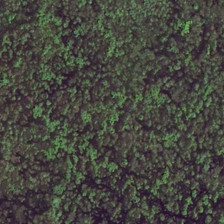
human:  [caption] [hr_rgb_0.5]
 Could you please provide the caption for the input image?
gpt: a lot of green plants are planted in the forest .

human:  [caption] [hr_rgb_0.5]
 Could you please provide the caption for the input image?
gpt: this is a vast and dense forest .

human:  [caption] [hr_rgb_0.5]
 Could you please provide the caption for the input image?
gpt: a lot of green plants are planted in the forest .

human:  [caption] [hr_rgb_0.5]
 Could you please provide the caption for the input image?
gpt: this is a vast and dense forest .

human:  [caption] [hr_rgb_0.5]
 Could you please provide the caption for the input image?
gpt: this is a vast and dense forest .